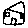
Label: house